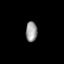
Tissue: prostate
Cell type: Fibroblasts
Senescence score: 0.7332
Nuclear area (px): 223
Mean DAPI intensity: 155.901